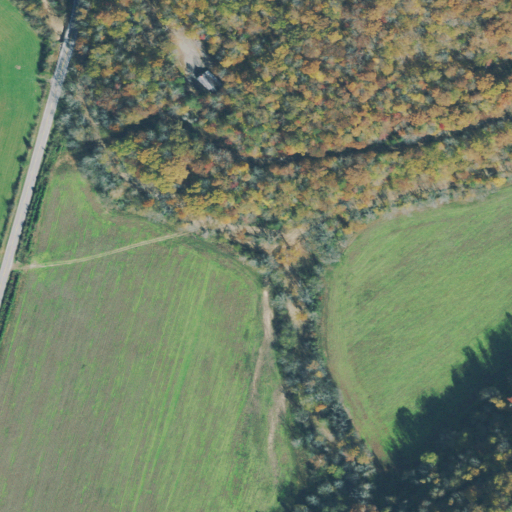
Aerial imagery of valley in Tennessee named Stamps Hollow containing cultivated crops, deciduous forest, pasture, open development, low intensity development, and mixed forest